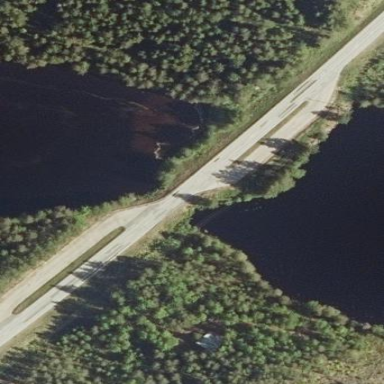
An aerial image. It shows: Asphalt road leading to rest area.